高三 · 立体几何学
如图所示, 在直三棱柱 $A B C-A_{1} B_{1} C_{1}$ 中, 底面是 $\angle A B C$ 为直角的等腰直角三角形, $A C=2 a$, $B B_{1}=3 a, D$ 是 $A_{1} C_{1}$ 的中点, 点 $F$ 在线段 $A A_{1}$ 上, 当 $A F=$时, $C F \perp$ 平面 $B_{1} D F$.

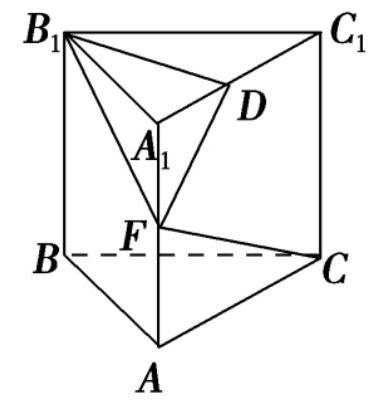
答案: a或 $2 \mathrm{a}$